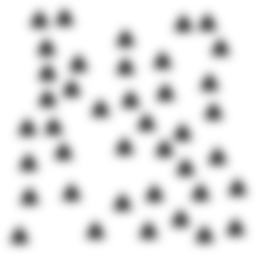
Squares: 0
Triangles: 40
Stars: 0
Total shapes: 40